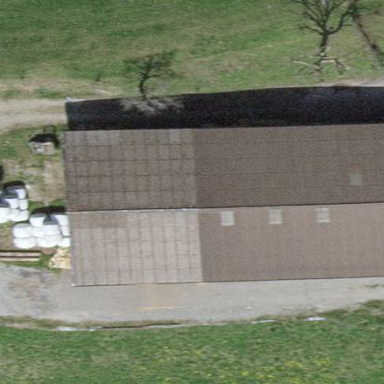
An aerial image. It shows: View of roof of building.